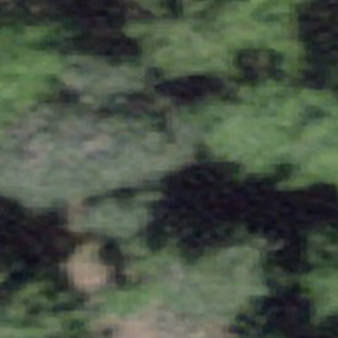
Label: other